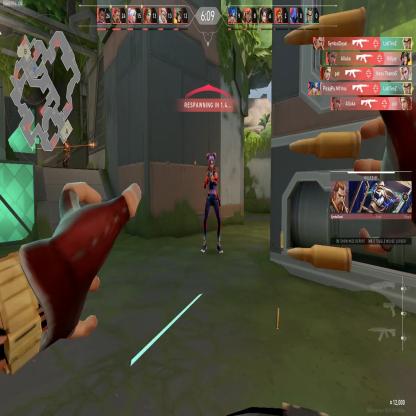
Label: enemy